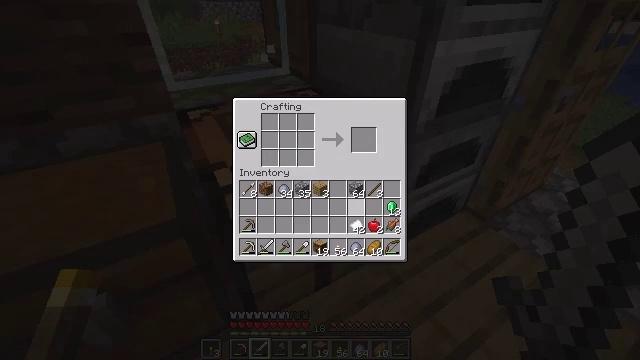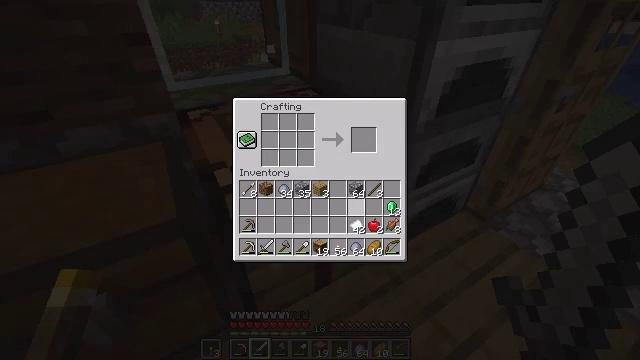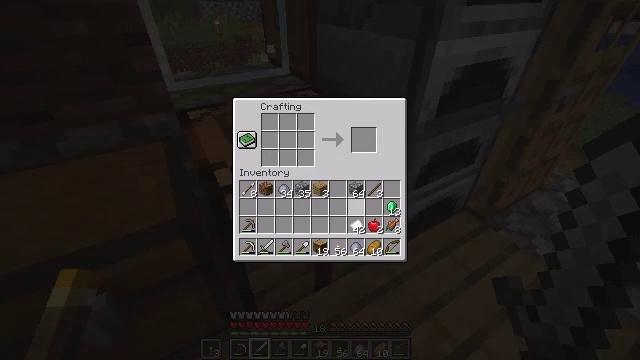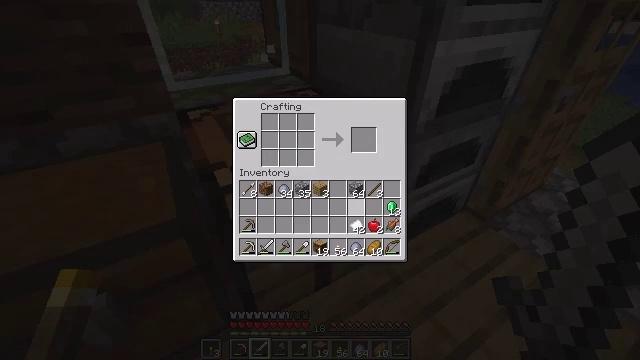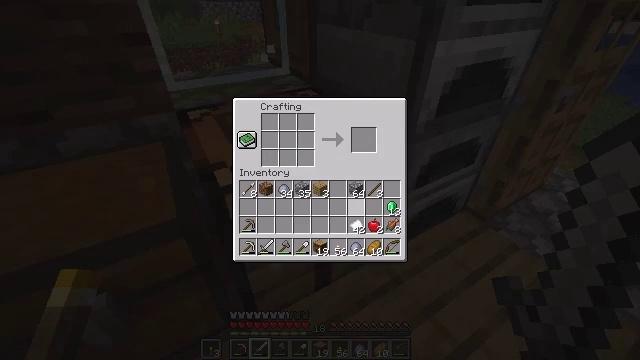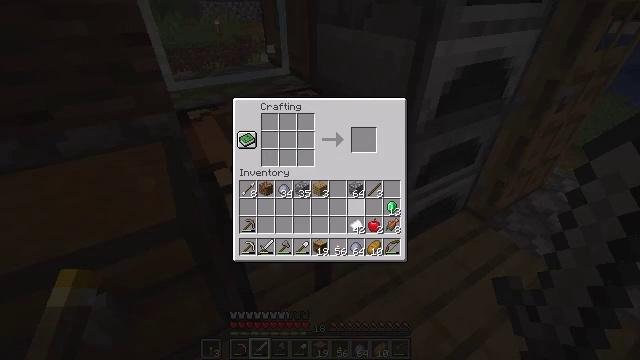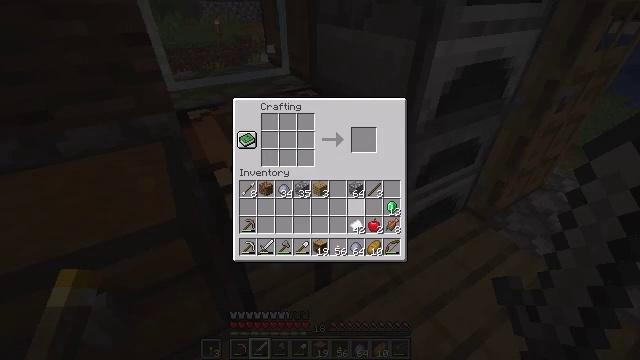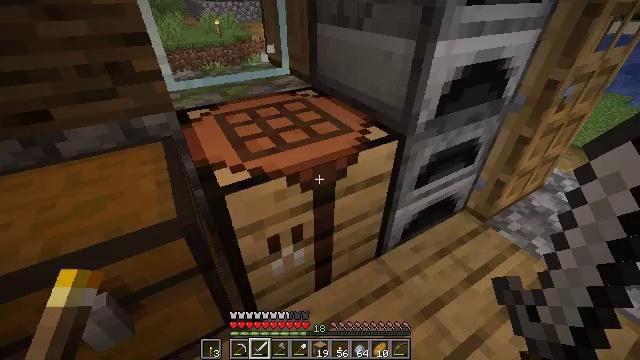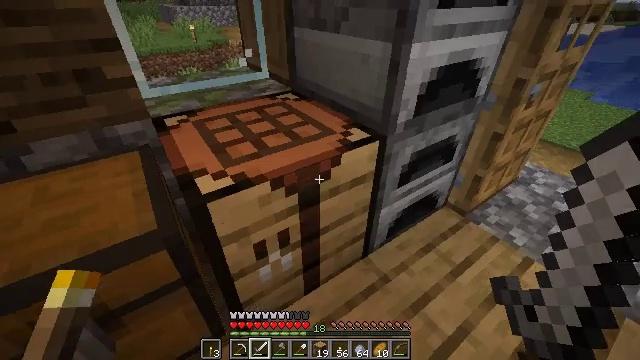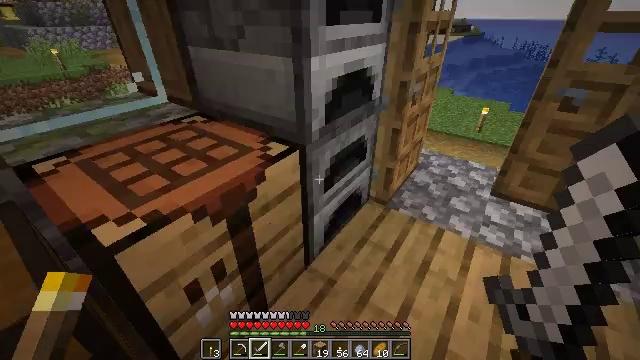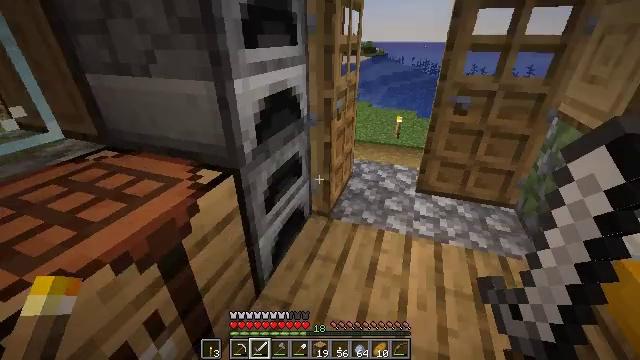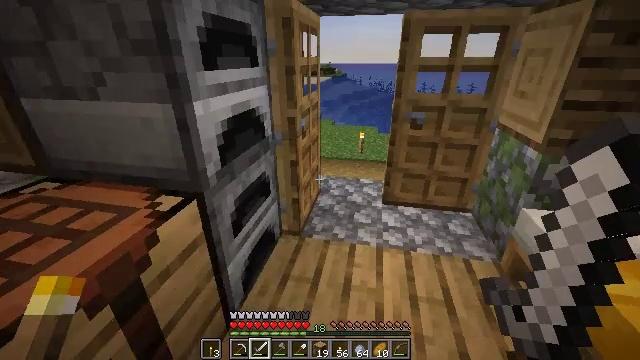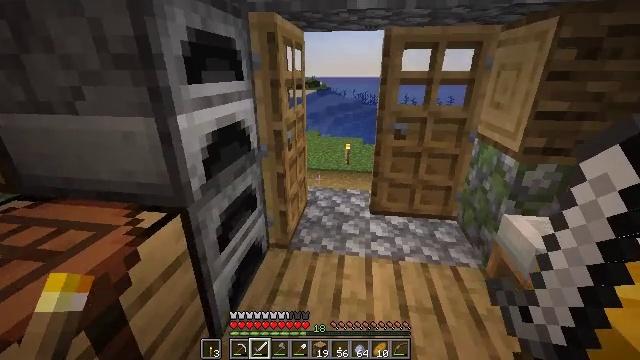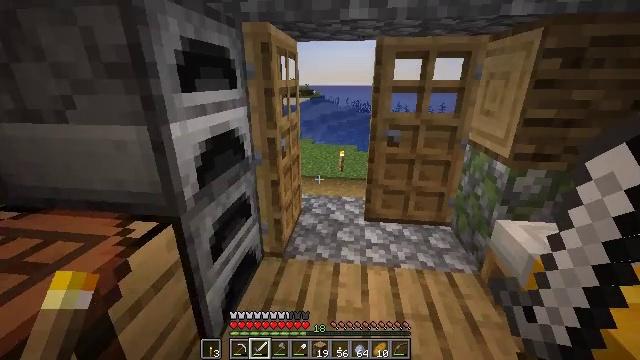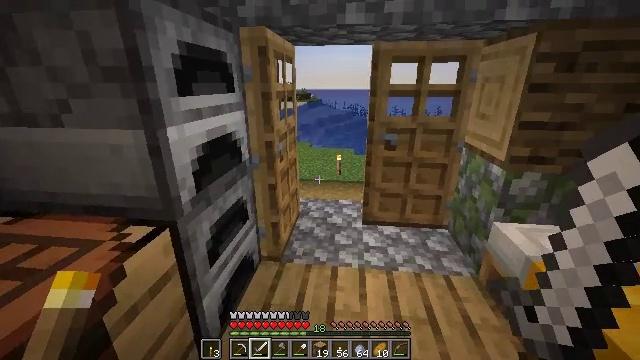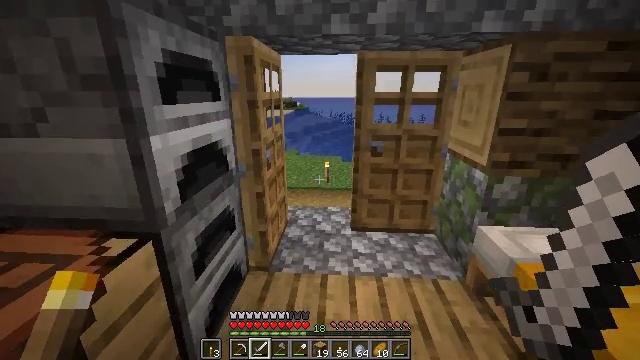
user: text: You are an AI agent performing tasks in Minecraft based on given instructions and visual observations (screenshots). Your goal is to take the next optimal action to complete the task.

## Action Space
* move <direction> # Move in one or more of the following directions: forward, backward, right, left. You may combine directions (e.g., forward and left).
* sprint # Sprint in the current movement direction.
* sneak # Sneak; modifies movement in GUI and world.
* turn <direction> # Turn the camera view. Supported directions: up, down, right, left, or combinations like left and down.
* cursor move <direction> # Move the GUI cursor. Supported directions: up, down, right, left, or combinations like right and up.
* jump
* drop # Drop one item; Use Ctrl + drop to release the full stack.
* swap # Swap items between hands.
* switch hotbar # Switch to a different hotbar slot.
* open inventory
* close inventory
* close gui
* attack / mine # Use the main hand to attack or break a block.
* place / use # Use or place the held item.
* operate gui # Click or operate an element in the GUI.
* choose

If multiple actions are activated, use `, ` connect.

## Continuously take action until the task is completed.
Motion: motion action
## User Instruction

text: Mine the clay from the riverbed.
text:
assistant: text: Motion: no_op
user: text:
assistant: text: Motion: no_op
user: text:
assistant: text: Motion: no_op
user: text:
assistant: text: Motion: no_op
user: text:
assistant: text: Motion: no_op
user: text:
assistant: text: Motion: no_op
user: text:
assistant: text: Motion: no_op
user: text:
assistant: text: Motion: turn right, close gui
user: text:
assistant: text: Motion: turn right and up
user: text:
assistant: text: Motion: turn right and up
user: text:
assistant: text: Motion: turn right and up
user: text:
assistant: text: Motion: turn right and up
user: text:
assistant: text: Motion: turn right and up
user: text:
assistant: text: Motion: no_op
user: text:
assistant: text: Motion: turn right and up
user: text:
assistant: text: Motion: turn right and up
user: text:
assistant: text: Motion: turn right and up
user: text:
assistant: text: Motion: turn right and up
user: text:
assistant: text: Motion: turn right
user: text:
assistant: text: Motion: turn right
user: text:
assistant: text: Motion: turn right
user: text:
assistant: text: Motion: turn right
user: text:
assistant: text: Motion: no_op
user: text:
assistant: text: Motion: no_op
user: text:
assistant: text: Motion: no_op
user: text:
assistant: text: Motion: no_op
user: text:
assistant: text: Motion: no_op
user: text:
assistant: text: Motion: no_op
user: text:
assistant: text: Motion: no_op
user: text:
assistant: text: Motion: turn left